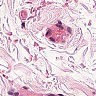
Metastatic tissue present: no